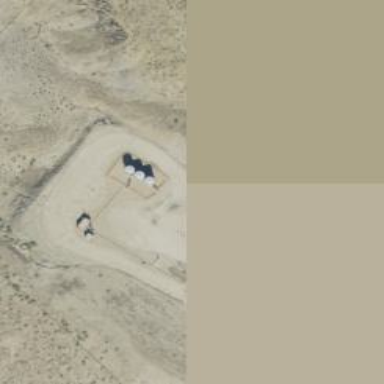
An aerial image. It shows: Petroleum well that is man-made.